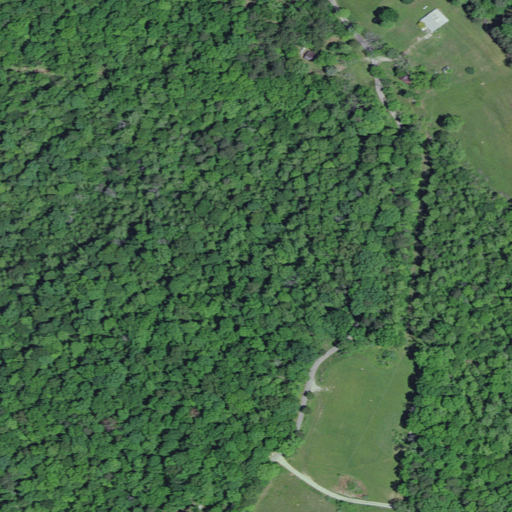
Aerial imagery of ridge(s) in Kentucky named Pea Ridge containing deciduous forest, mixed forest, open development, pasture, and low intensity development